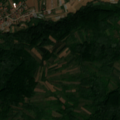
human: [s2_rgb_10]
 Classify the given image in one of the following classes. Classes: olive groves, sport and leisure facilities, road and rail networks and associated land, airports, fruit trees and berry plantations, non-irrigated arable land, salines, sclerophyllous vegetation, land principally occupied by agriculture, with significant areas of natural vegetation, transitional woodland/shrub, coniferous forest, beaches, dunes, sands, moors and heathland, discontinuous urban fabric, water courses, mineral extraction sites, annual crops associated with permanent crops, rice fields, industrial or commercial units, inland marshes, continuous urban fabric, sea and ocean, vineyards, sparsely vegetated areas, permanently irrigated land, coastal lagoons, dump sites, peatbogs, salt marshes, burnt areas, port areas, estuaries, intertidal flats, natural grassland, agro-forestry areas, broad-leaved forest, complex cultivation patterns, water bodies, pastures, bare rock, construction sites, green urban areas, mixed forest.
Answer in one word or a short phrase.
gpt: discontinuous urban fabric, complex cultivation patterns, land principally occupied by agriculture, with significant areas of natural vegetation, broad-leaved forest